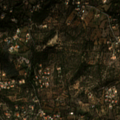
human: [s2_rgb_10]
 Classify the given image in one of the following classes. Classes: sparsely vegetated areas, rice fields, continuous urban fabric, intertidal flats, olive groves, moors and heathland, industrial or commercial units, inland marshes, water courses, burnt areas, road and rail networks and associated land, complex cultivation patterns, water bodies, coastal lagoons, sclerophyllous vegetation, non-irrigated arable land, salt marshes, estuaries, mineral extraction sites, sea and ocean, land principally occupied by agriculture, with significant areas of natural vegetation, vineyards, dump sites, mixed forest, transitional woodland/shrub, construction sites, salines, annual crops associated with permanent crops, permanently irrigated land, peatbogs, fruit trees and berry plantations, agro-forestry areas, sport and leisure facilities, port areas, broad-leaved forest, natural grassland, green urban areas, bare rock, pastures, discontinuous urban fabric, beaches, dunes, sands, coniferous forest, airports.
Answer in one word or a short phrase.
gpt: olive groves, annual crops associated with permanent crops, land principally occupied by agriculture, with significant areas of natural vegetation, sclerophyllous vegetation